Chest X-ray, AP view. Patient: 58 years old, sex M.
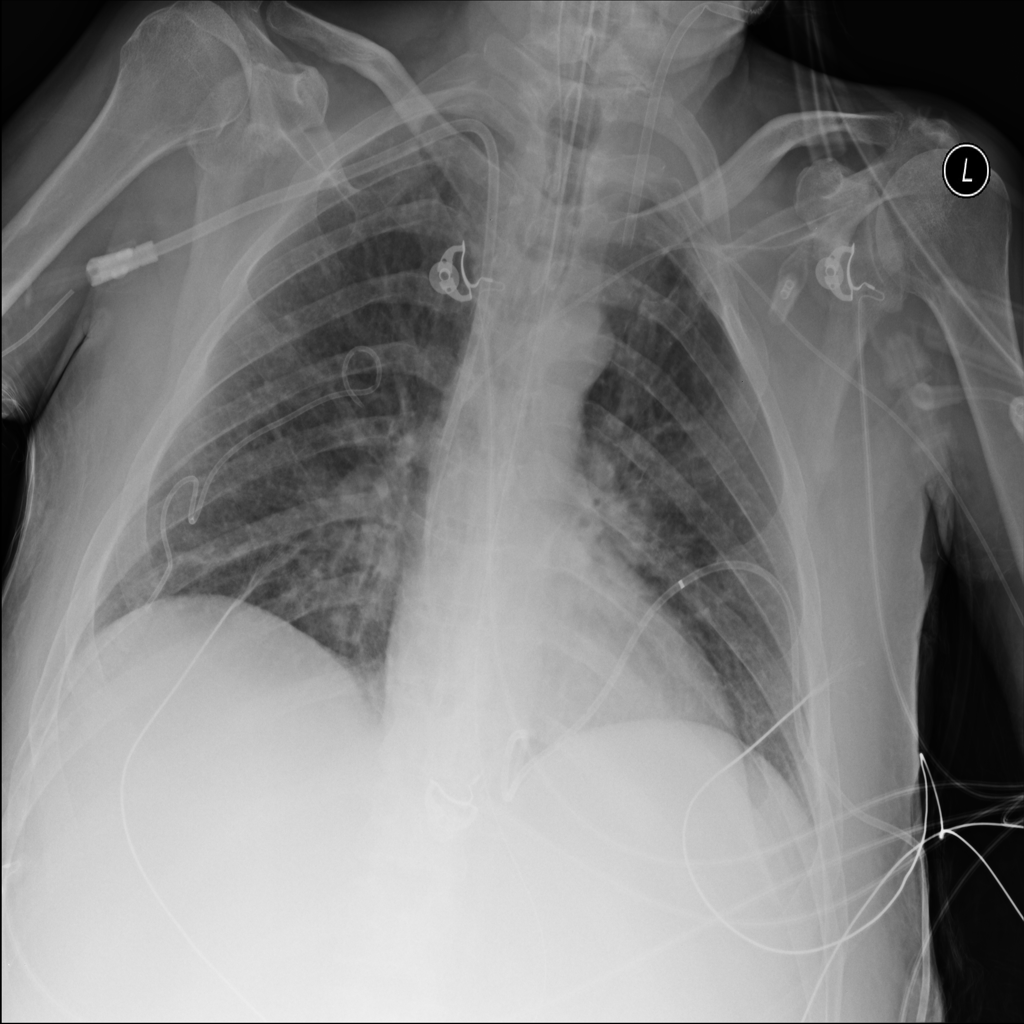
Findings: Infiltration